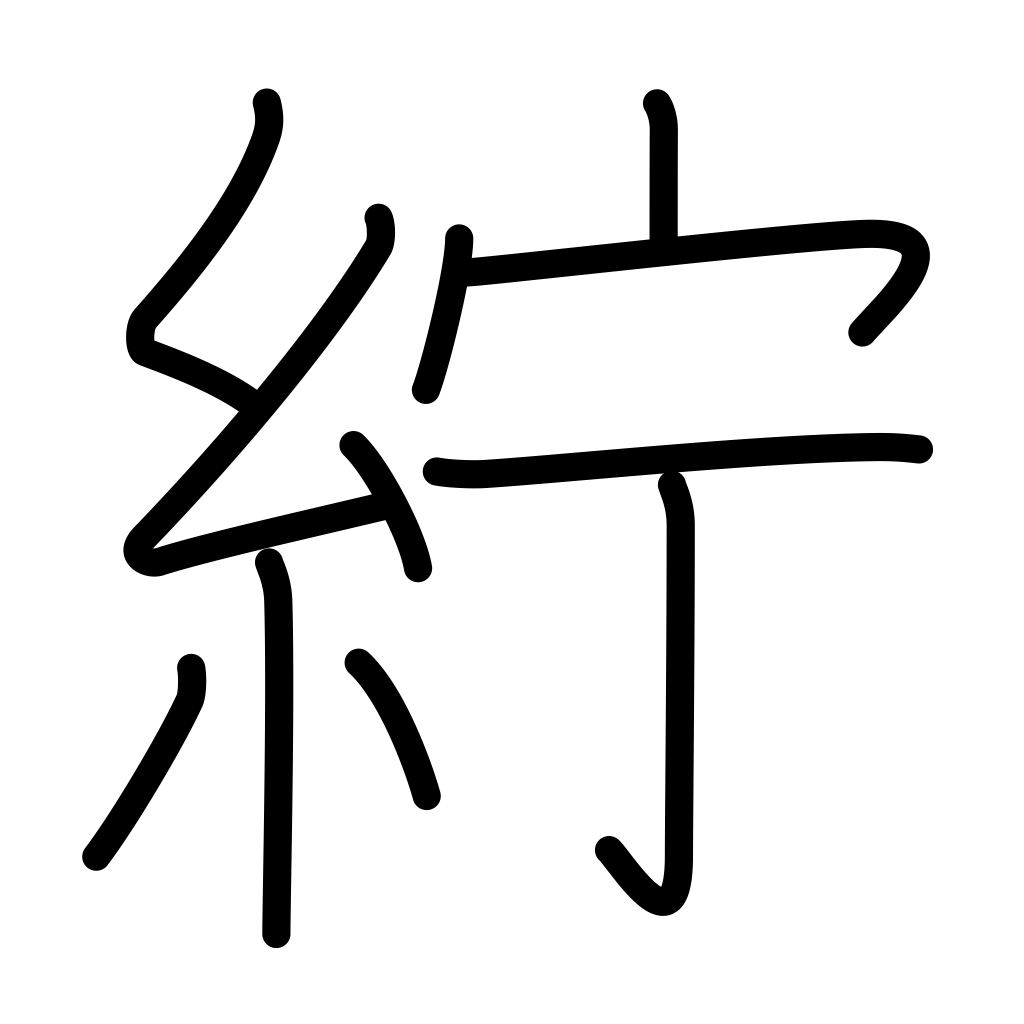
Meaning: flax, linen